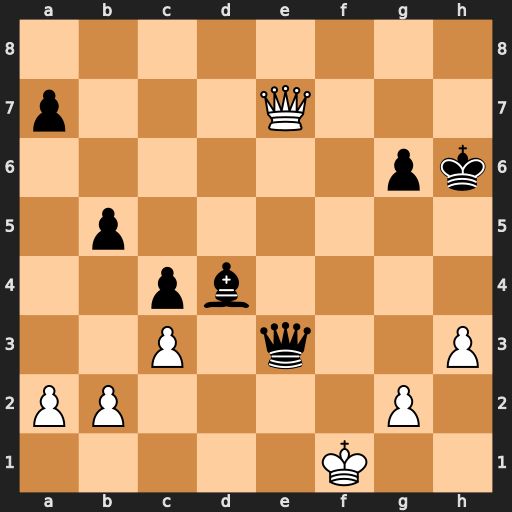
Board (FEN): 8/p3Q3/6pk/1p6/2pb4/2P1q2P/PP4P1/5K2
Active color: w
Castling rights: -
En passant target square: -
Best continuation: Qh4+ Kg7 Qxd4+ Qxd4 cxd4